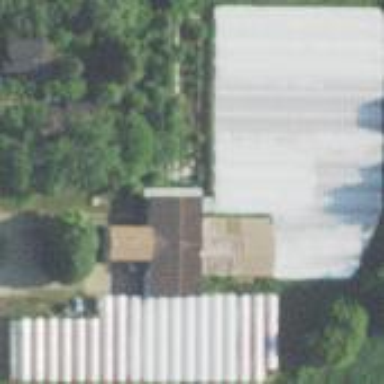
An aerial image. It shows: Greenhouse.